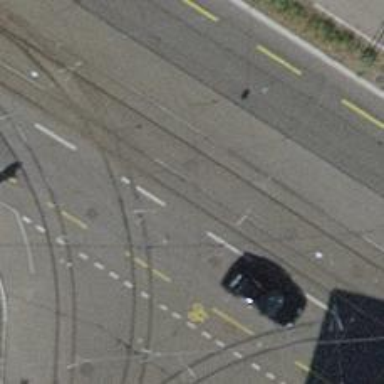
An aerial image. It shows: Tram level crossing on the railway.